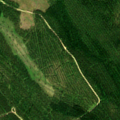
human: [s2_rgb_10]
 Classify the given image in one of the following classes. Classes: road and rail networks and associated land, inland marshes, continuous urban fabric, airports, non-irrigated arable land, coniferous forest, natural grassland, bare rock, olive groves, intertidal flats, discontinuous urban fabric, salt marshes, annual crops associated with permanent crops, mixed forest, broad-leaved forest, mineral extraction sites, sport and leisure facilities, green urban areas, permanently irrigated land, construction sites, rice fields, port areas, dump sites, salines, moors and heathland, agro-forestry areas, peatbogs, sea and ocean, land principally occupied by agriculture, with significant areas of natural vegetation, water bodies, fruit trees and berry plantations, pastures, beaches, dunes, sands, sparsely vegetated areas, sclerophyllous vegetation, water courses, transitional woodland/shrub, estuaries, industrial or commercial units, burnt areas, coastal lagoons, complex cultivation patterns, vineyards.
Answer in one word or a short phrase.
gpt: coniferous forest, transitional woodland/shrub